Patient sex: F
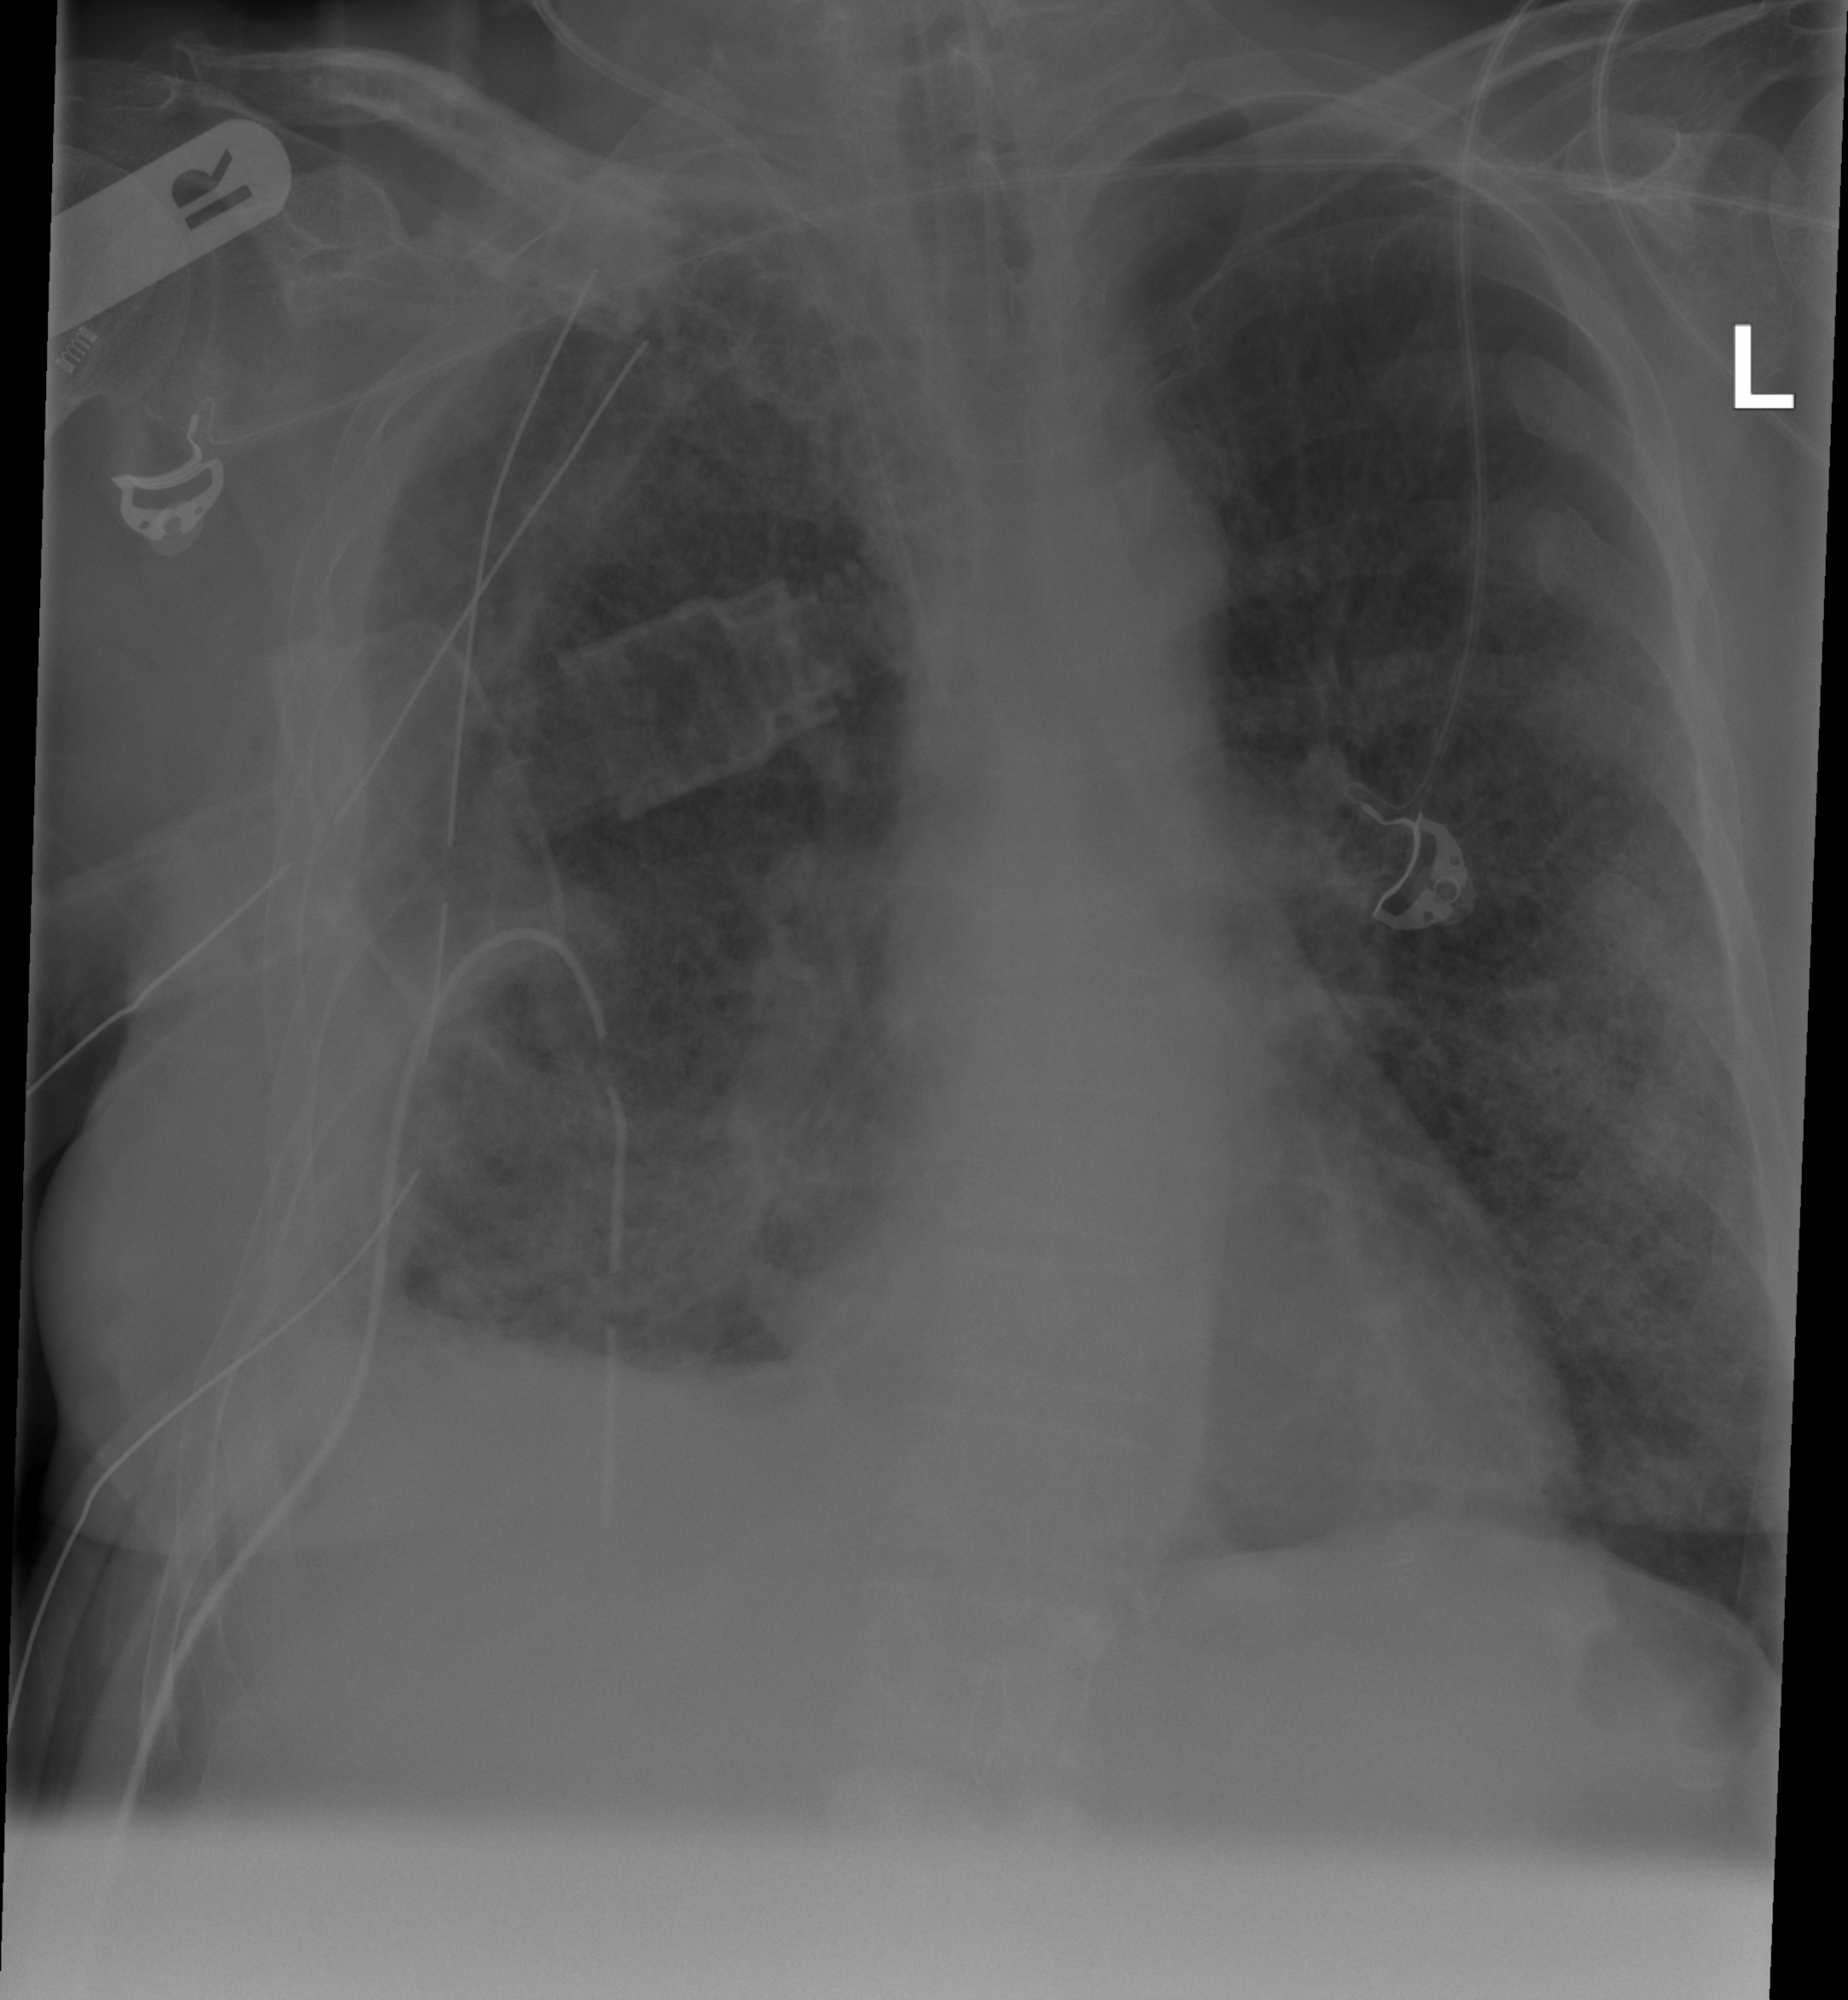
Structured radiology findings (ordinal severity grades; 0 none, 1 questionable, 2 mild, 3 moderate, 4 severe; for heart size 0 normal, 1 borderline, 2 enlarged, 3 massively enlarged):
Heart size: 0
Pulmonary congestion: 0
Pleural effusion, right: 2
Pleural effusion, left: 0
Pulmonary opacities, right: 3
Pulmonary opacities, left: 3
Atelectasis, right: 2
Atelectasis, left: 0